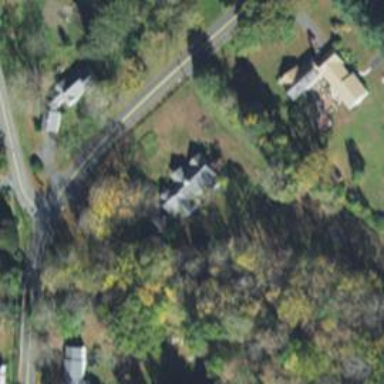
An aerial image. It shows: Driveway.